Question: I have a special kind of Union to implement here, suppose R1 union R2, both table R can be split into 2 part, R.A part which is the content to be union and R.P part which is just a number.
So my special union is to R1.A normal union R2.A, in addition calculate a new number P that is 1-(1-R1.P)(1-R2.P) if a A exist on both R1,R2. Or this number is just R1.P if A is not in R2 or R2.P if A is not in R1.
might sounds complicated, but take a look at this illustration:

I am using MS SQL server 2012, welcome any approach, many thanks
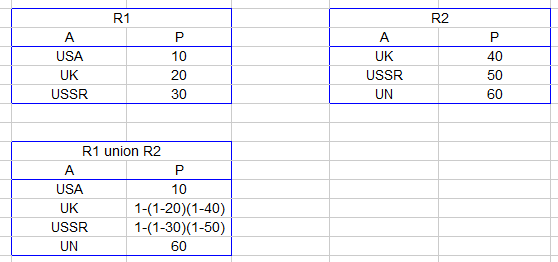
Answer: You can do this with either a 'full outer join' or a 'union all'. Personally, I prefer the 'full outer join':
'''
select coalesce(r1.a, r2.a),
(case when r1.p is null then r2.p
when r2.p is null then r1.p
else 1 - (1-r1.p)*(1-r2.p)
end) as p
from r1 full outer join
r2
on r1.a = r2.a;
'''
My bias in favor of joins is simply that I think they are more likely to use indexes for optimization and to optimize well. It is possible that the 'union all'/'group by' version would work as well:
'''
select a,
(case when count(*) = 1 then coalesce(min(r1p), min(r2p))
else 1 - (1 - min(r1p))*(1 - min(r2p))
end) as p
from (select r1.a, r1.p as r1p, null as r2p
union all
select r2.a, null, r2.p
) t
group by a
'''
Actually, now that I write the query out, I know why I prefer the join. The arithmetic operations are simpler to express when there is no aggregation.